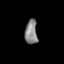
Tissue: lung
Cell type: Others
Senescence score: 0.2151
Nuclear area (px): 299
Mean DAPI intensity: 134.759